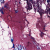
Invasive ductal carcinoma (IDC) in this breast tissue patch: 0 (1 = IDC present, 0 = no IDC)